Current action and preconditions to check: trajectory_clear

Your task: For each precondition in the list above, predict whether it will hold at this action.

Consider the current scene as observed from the mobile robot's camera, and analyze the predicted future states of all dynamic agents (e.g., people, animals, vehicles, or any moving entities) within the NEXT SECOND.

IMPORTANT: Only answer "very likely" if you are absolutely certain—based on strong, clear evidence—that a dynamic agent will violate the precondition in the predicted future state. Do NOT answer "very likely" for unlikely, ambiguous, or low-probability risks.

Ask yourself for each precondition: Is there a high probability, with clear and convincing evidence, that the predicted future states of any dynamic agent will interfere with the predicted future state of the currently executing action within the NEXT SECOND, causing that precondition to fail?

Assess the risk level based on these predictions. Use "likely" or "very likely" if motions create a clear risk of interference.

Use "neutral" or "improbable" if agents are nearby but their predicted paths are clearly diverging or non-conflicting.

Failure Risk Categories: "very improbable", "improbable", "neutral", "likely", "very likely"

Answer Format: Output ONLY the probability_of_failure value from these categories: "very improbable", "improbable", "neutral", "likely", "very likely"

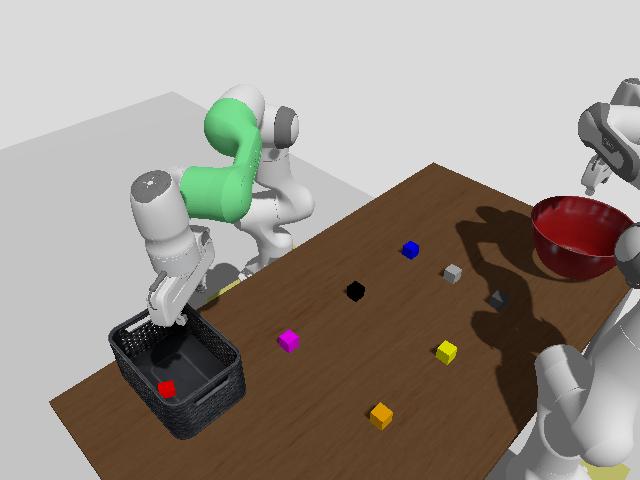

Answer: very improbable